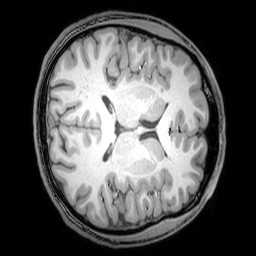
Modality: T1w
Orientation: axial
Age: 20
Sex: male
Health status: healthy
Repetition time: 0.081 s
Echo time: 0.037 s